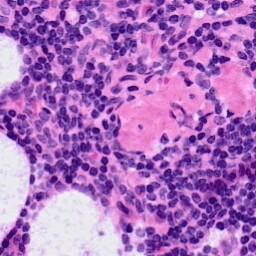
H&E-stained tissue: LymphNode